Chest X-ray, PA view. Patient: 49 years old, sex F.
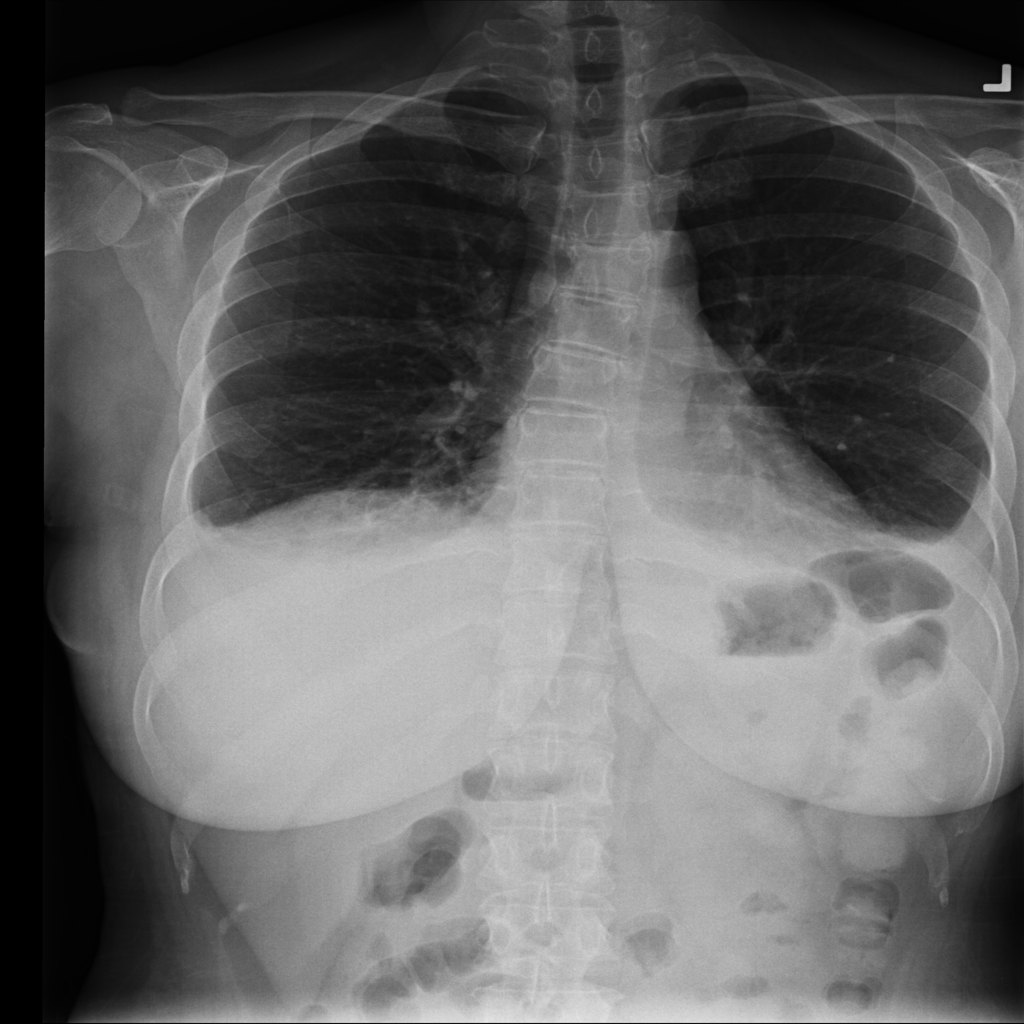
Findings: No Finding